Question: I have Adjacency list mode structure like that and i want to count all title of parent like Food = 9, Fruit = 6

For count title using that function
'''
function display_children($parent, $level)
{
$result = mysql_query('SELECT title FROM tree '.'WHERE parent="'.$parent.'"');
while ($row = mysql_fetch_array($result))
{
$data= str_repeat(' ',$level).$row['title']."
";
echo $data;
$this->display_children($row['title'], $level+1);
}
}
'''
call function
'''
display_children('Food',0);
'''
Result
by echo $data; i m getting right result wht i want, but i want to count all like 9
'''
Fruit Green Peer Red Cherry Yellow Banana Meat Pork
'''
so plz guide how to count all data when i call function
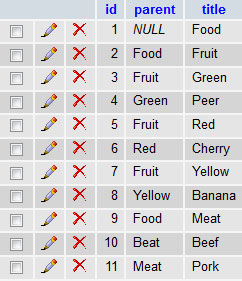
Answer: '''
function display_children($parent, $level)
{
$result = mysql_query('SELECT title FROM tree '.'WHERE parent="'.$parent.'"');
$count = 0;
while ($row = mysql_fetch_array($result))
{
$data= str_repeat(' ',$level).$row['title']."
";
echo $data;
$count += 1 + $this->display_children($row['title'], $level+1);
}
return $count;
}
'''